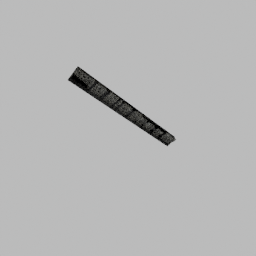
Label: architecture